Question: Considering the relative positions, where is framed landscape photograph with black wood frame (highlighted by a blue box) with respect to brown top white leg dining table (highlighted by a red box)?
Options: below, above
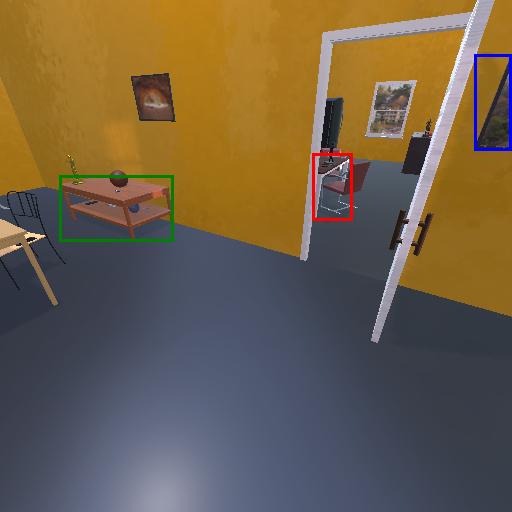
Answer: below